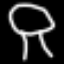
Label: mushroom